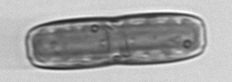
Label: pennate_morphotype1